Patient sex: M
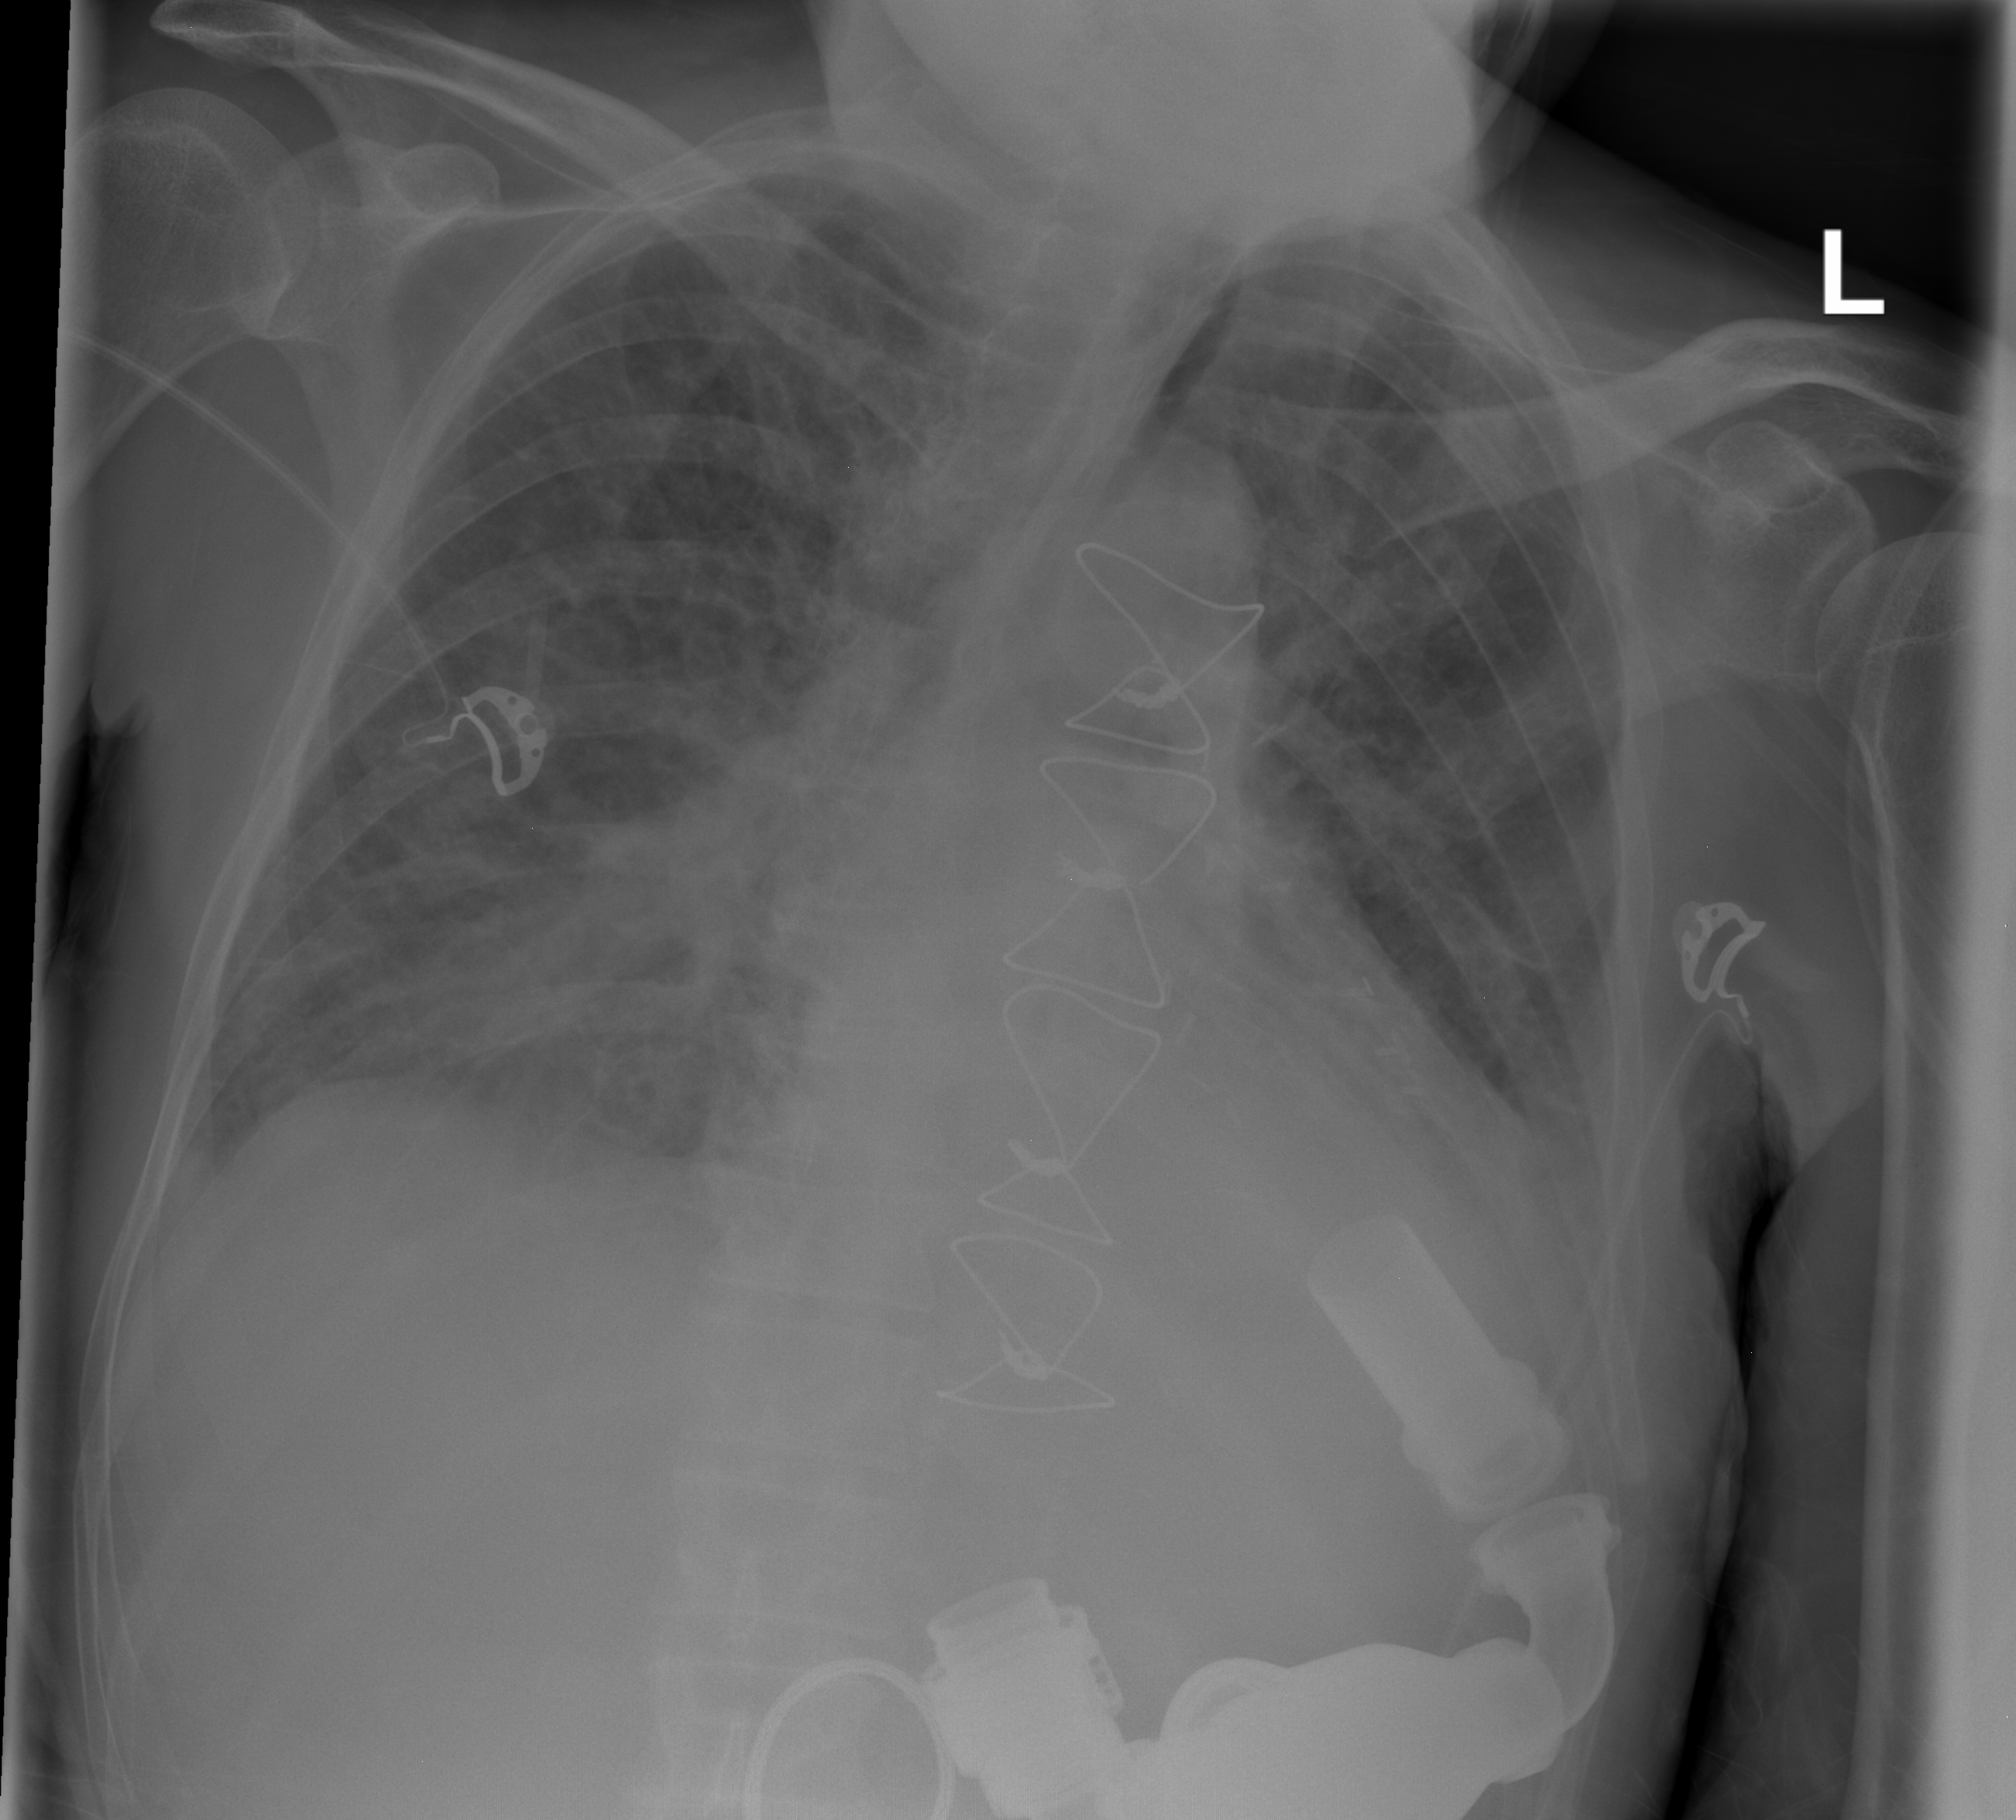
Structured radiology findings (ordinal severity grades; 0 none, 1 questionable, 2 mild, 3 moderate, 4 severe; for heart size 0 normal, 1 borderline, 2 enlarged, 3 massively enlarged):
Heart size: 1
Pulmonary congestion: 2
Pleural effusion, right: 1
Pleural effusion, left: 2
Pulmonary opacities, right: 2
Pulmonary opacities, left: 0
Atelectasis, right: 2
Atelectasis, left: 2